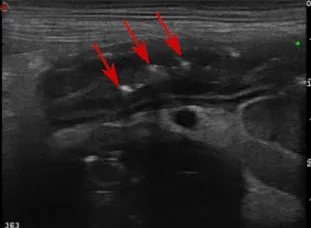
Images from the initial abdominal ultrasound (A) Jejunal ulcerations with gas inclusions (red arrows).
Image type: radiology (ultrasound)